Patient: sex F, age 46
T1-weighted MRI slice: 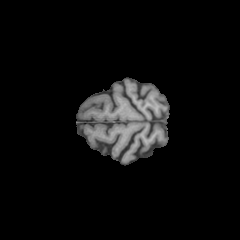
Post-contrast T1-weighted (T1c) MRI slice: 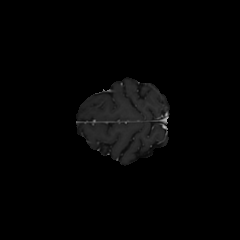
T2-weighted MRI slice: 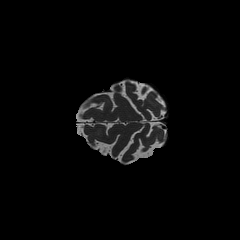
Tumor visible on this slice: no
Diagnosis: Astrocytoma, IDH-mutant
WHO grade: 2